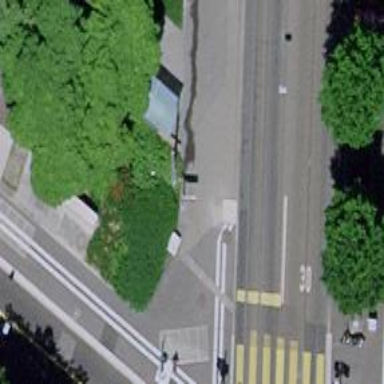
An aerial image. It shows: Tram stop with public transport stop position for trams.